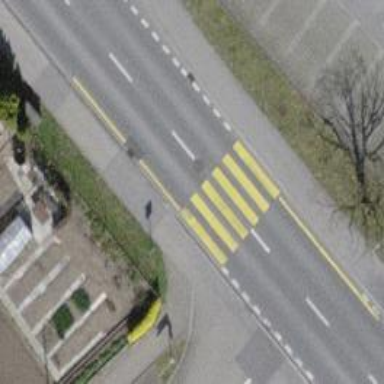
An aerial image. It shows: Uncontrolled zebra crossing with notable zebra markings.